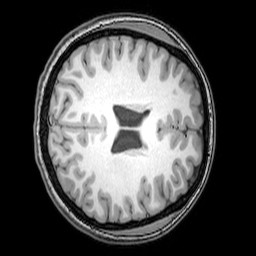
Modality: T1w
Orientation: axial
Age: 22
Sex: female
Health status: healthy
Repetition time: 0.081 s
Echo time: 0.037 s